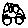
Label: car